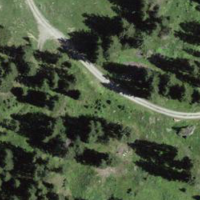
EUNIS habitat code: 43
Species observed at this site:
Stellaria graminea